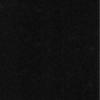
Label: dusty